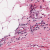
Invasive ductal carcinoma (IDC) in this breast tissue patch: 0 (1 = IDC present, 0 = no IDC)